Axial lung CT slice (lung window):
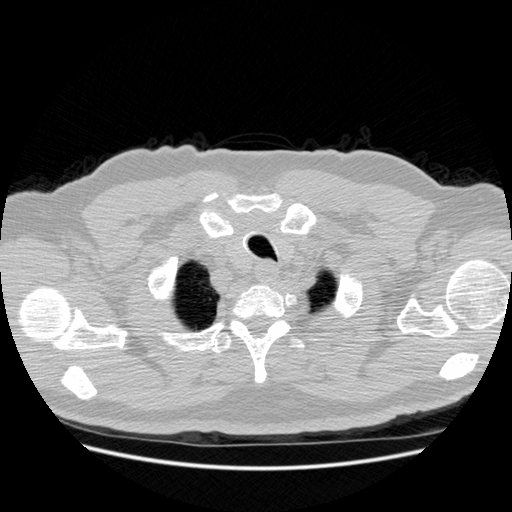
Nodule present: no